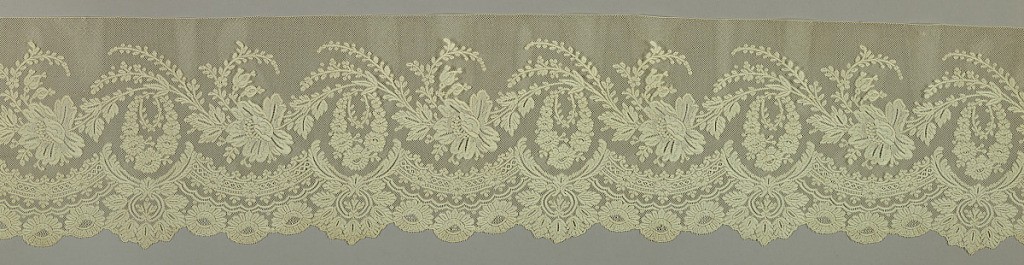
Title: Edge
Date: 19th century
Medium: linen Technique: bobbin lace (late Valenciennes ground)
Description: A rose vine flowing horizontally with hanging rose wreaths. A scalloped edge formed by large and small roses. A naturalistic effect is attempted in the large roses with shading.